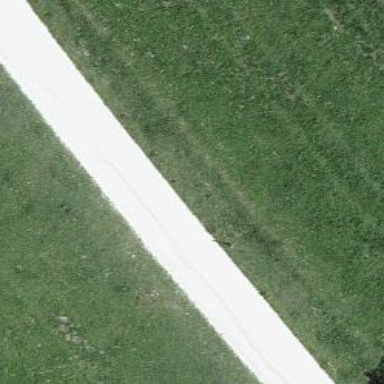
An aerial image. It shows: Track with ground surface of grade3.